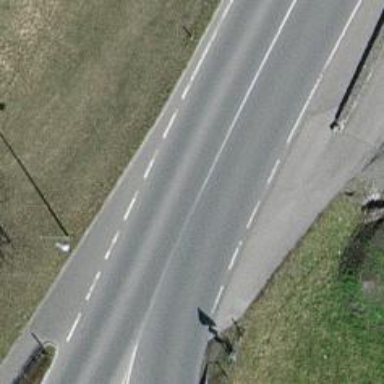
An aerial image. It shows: Primary road with asphalt surface.